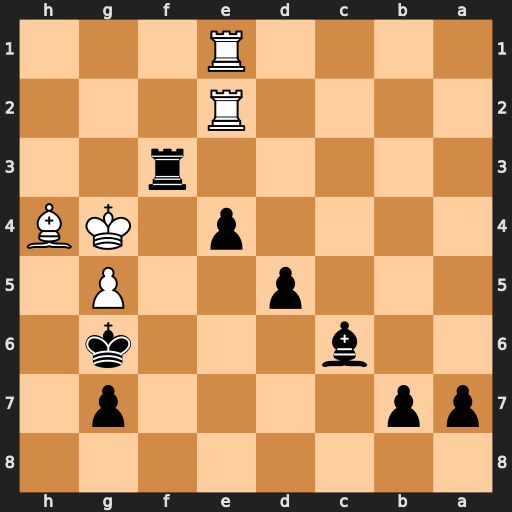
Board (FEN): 8/pp4p1/2b3k1/3p2P1/4p1KB/5r2/4R3/4R3
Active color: b
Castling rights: -
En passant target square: -
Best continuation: Bd7#